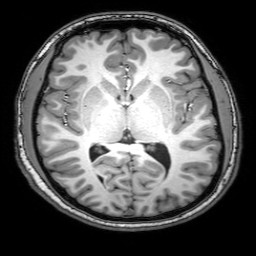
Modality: T1w
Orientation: axial
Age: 21
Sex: male
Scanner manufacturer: philips
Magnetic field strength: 3 T
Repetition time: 8.083 s
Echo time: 3.703 s